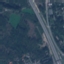
Land use / land cover class: Highway